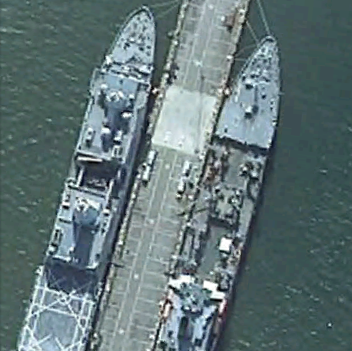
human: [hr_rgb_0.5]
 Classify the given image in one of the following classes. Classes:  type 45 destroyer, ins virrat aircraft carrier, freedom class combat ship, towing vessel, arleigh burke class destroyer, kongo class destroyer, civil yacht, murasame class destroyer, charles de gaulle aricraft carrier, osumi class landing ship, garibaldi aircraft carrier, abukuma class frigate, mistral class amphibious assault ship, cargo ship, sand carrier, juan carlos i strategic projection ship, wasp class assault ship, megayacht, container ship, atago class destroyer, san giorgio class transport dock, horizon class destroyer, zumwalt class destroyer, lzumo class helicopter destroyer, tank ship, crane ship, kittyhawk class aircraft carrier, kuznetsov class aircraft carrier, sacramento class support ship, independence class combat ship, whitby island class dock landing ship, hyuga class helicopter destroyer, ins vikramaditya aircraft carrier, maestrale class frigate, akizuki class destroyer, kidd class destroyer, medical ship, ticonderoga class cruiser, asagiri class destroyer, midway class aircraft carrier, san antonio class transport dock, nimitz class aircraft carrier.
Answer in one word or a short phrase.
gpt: San Antonio class transport dock